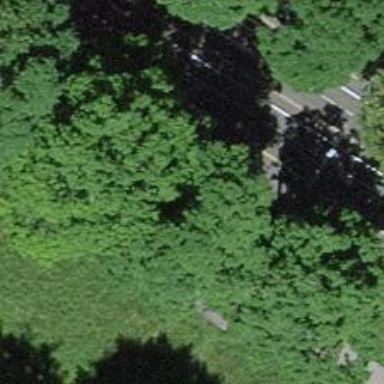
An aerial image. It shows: Avenue lined with trees.